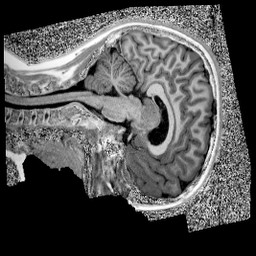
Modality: UNIT1
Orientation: sagittal
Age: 10
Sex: male
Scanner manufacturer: siemens
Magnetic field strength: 3 T
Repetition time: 4 s
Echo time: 0.00303 s